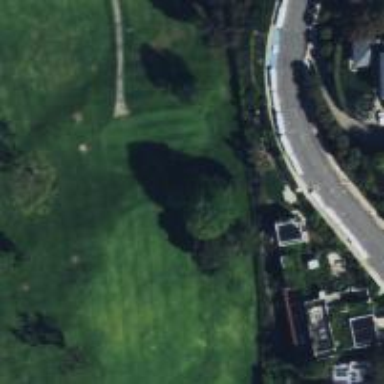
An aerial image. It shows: Golf hole.